Field crop: maize
Growth stage: 2
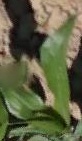
Species: maize